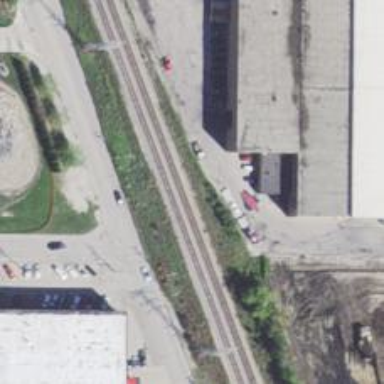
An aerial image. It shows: Abandoned railway.